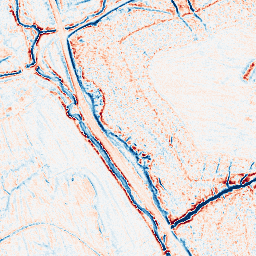
Category: edge_preserving
Decomposition family: anisotropic_diffusion
Decomposition parameters: iterations: 10
kappa: 50
gamma: 0.15
Upsampling method: regularized
Upsampling parameters: scale: 2
lambda_reg: 0.01
Upsampling scale: 2